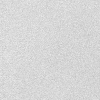
Atmospheric dust classification: dusty